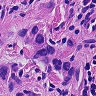
Metastatic tissue present: yes